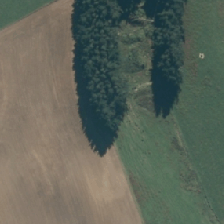
Land cover: deciduous_hardwood